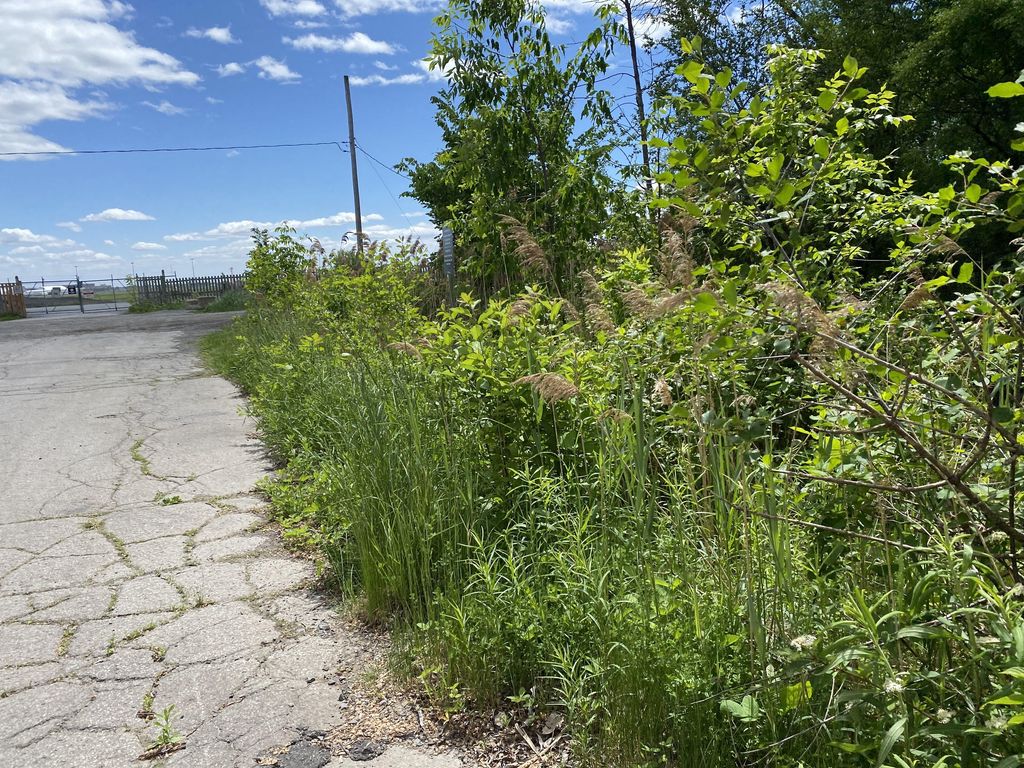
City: montreal